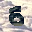
Label: 5